Question: I need to port the functionality of this <URL> to MVC, but given the poor selection of MVC controls out there, I think I need to bring this legacy control into the MVC world...
I'd rather not taint my MVC project with ASP.NET controls, and welcome json/MVC alternatives you know of. (post them if you know of any)

Although it's unfortunate that I am left to porting this control to MVC, it seems to be a widely accepted practice since Telerik has <URL>.
That makes me ask:
> How common is it for a MVC website to use ASP.NET controls?
Again I'll mention I don't want to do this so I welcome MVC-specific alternatives. That being said, I'll proceed with trying to merge that control with my existing site. '</End Disclaimer>'
If you <URL>, and look at the source code at the bottom, can you tell me where I should put the following in MVC?
1. Code behind (My first instinct is to use a Controller but another SO question indicates I should create a create a ViewName.aspx.cs file)
2. How do I port the SQLDataSource to the new "Model" way of thinking. I know they are different in nature but I don't know how to present data to a ASP.NET control in a way that it will consume the information.
3. How do I handle the AJAX component? This control has an AJAX component using callbacks. Yes this is getting ugly, but it seems like I have to do this.
4. Apparently this model saves data in session or view-state. I have no idea if this even work in MVC. Guidance, an alternate control, or a life preserver is much appreciated.
I've already done research and have <URL> that describes how to get started with placing a simple menu, but I need a little assistance with the more complex controls like this one.
> Note: For all the commentary that has hit this question, please remember that I only want ASP.NET control functionality; I can't find a comparable control in MVC.
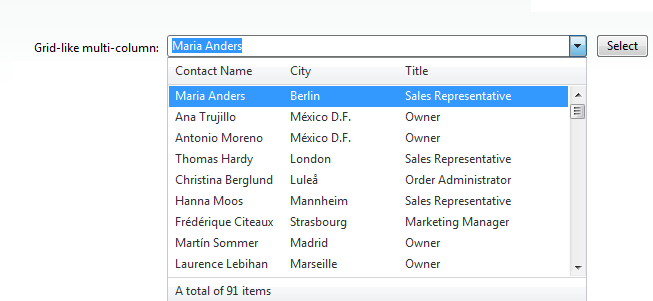
Answer: Hope this helps.
- This article explains how to run web forms and mvc together
<URL>- This is by telerik and explains the limitiation of the grid and what is need to get it to run.
<URL>